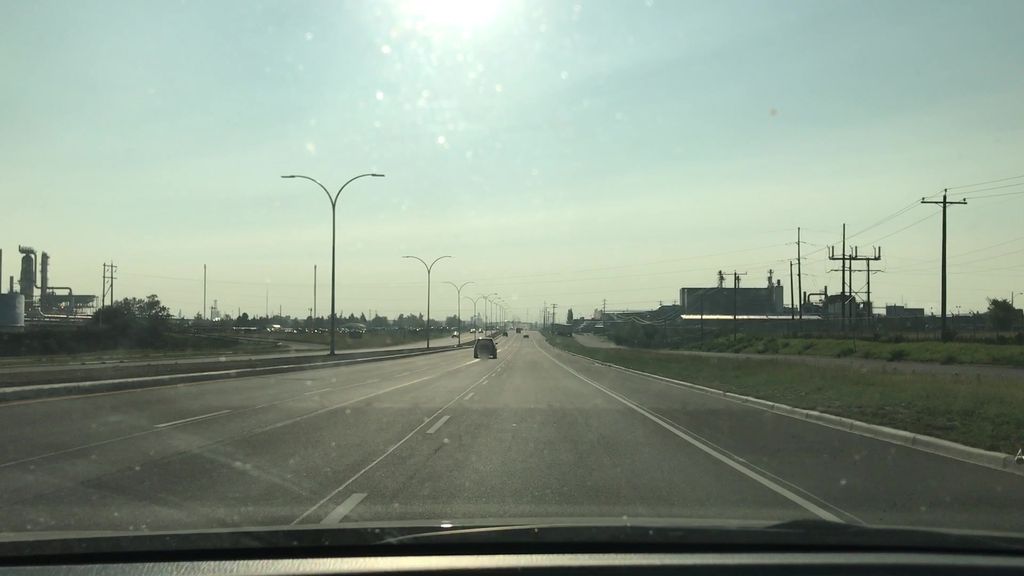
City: edmonton